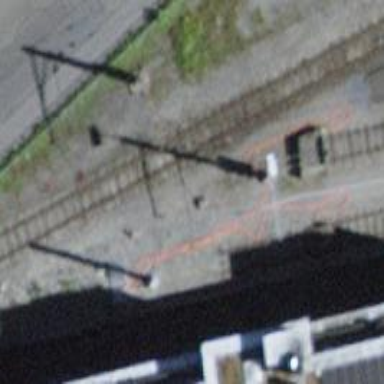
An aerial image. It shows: Railway buffer stop.